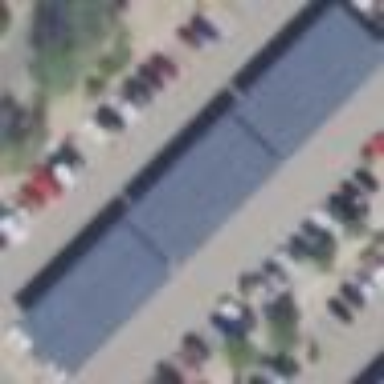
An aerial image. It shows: Solar photovoltaic panel generator on the roof of building.